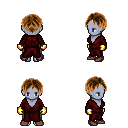
a pixel art fantasy rpg character, female body template, dark elf, purple skin, red robe, teal pants, brown parted hairstyle, gold gloves, maroon shoes, four views (front, back, left, right), 2x2 character sprite sheet, small pixel art, hard edges, no anti-aliasing